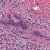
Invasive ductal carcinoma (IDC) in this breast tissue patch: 1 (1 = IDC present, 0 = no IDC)